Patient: sex M, age 47
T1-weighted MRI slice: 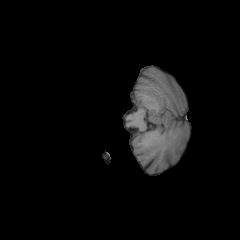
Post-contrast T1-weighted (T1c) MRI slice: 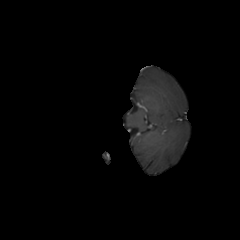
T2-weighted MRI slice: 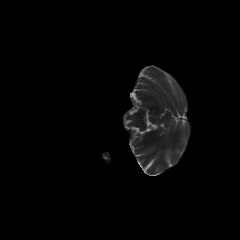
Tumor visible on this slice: no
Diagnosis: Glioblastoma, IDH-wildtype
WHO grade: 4